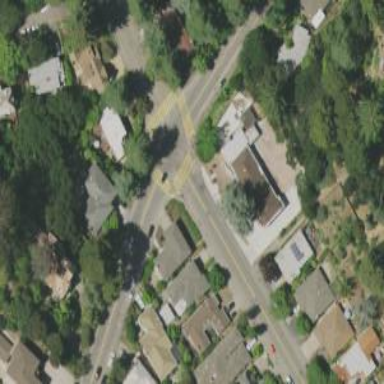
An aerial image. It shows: Tertiary road with separate sidewalks.